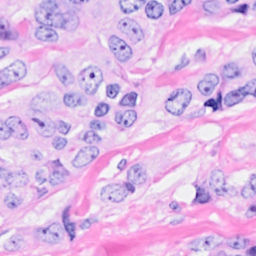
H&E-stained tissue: Breast